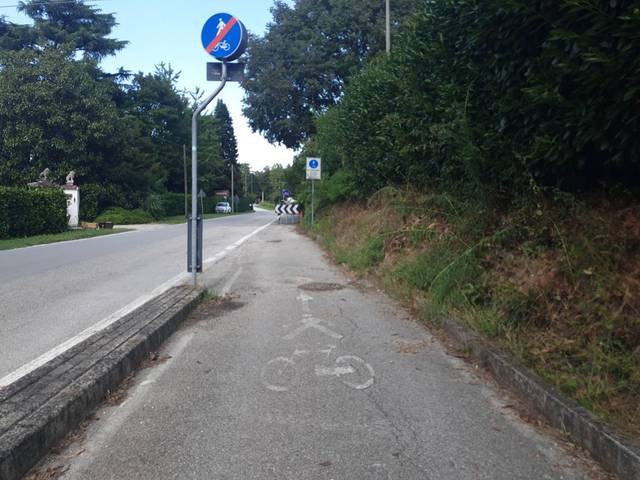
Region: Italy
Coordinates: 45.369, 11.728